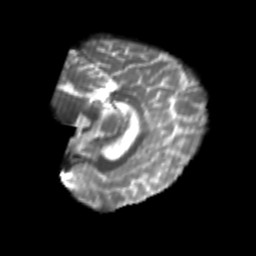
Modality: T2w
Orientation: sagittal
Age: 24
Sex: female
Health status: healthy
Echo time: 0.074 s